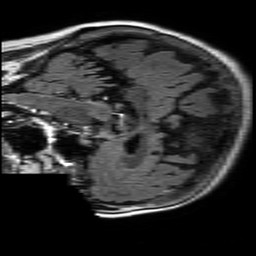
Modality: FLAIR
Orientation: sagittal
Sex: female
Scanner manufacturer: philips
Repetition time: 11 s
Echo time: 0.125 s